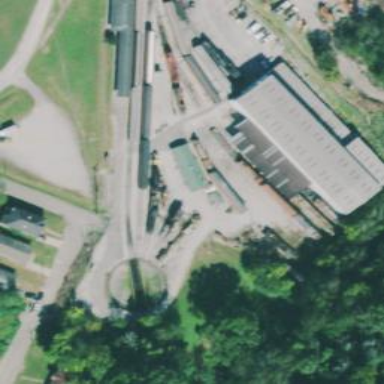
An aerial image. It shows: Railway crossing.